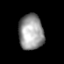
Tissue: prostate
Cell type: Fibroblasts
Senescence score: 0.7292
Nuclear area (px): 865
Mean DAPI intensity: 154.234